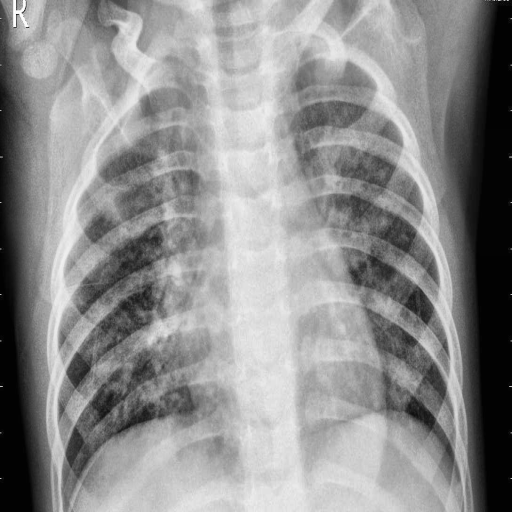
Finding: PNEUMONIA